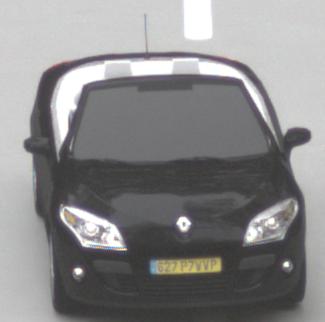
Make: Renault
Model: Mégane Coupé-Cabriolet 1.6 16V 110
Detailed model: Mégane (III) Coupé-Cabriolet
Model produced from: 2010/06
Model produced until: 2013/03
Doors: 2
Color: black
Road condition: dry road
Daytime: morning or afternoon
Contrast: low contrast